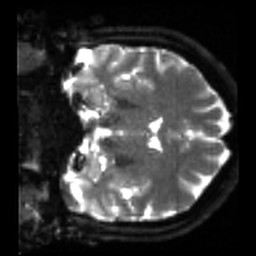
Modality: sbref
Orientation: coronal
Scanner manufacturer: siemens
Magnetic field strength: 3 T
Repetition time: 4 s
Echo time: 0.0594 s